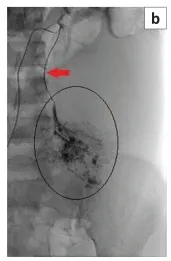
(b) Super-selective angiogram using a microcatheter (red arrow) indicates tumoural hypervascularity and clustered small aneurysms in the lower pole of the kidney (encircled).
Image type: radiology (x_ray)